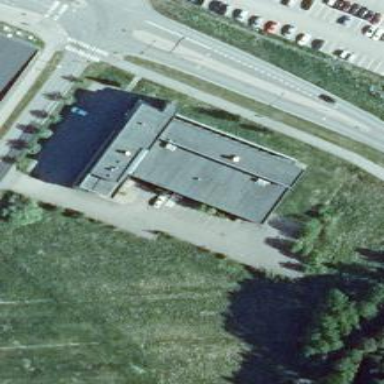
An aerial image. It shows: Commercial building.